Field crop: maize
Growth stage: 2
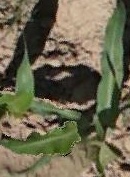
Species: maize